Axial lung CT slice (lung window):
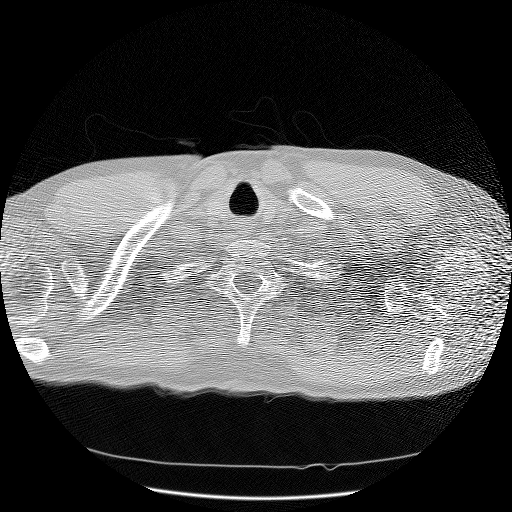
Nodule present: no